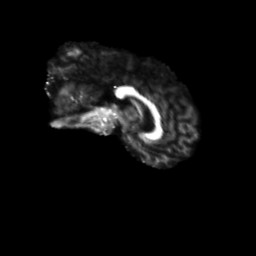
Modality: FA
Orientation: sagittal
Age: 70
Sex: male
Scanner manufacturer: siemens
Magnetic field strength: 3 T
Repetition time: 4.71 s
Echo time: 0.0906 s